Field crop: maize
Growth stage: 2
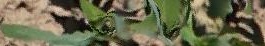
Species: maize